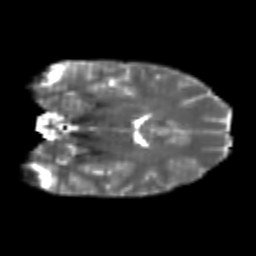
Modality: T2w
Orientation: coronal
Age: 23
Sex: female
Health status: healthy
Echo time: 0.074 s